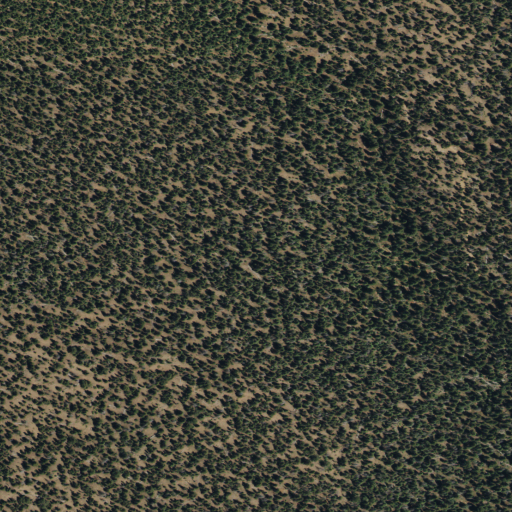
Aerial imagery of mountains in New Mexico named Cimarron Range containing only evergreen forest